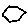
Label: hexagon